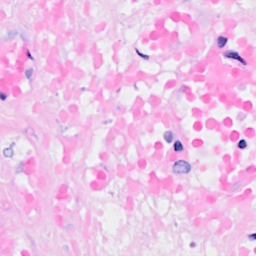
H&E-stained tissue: Breast